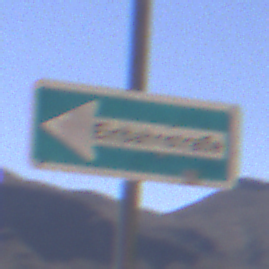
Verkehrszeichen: EinbahnstrasseLinksweisend
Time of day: Midday
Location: Outdoor (Nature)
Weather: Clear
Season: NotSpecified
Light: Natural